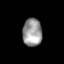
Tissue: prostate
Cell type: T cells
Senescence score: 0.8411
Nuclear area (px): 532
Mean DAPI intensity: 152.368